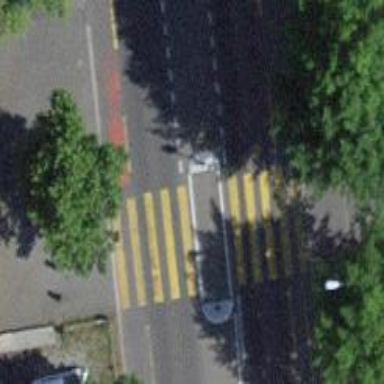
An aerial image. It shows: Kerb barrier.